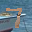
Label: 7